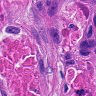
Metastatic tissue present: yes